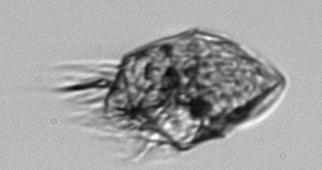
Label: Strombidium_morphotype1